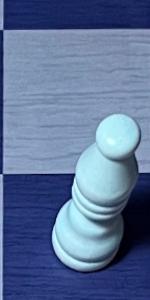
Label: Bishop_White